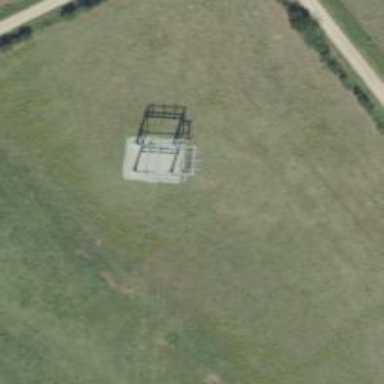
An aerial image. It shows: Switch tower used for power distribution.